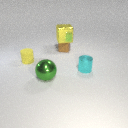
small brown rubber cube behind small yellow rubber cylinder